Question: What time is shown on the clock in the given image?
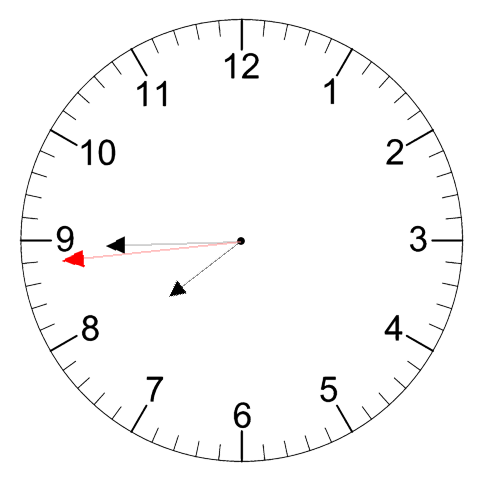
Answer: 07:44:44